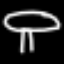
Label: mushroom